Question: I've asked the question how I can properly navigate through an NTLK tree.
> How do I properly navigate through an NLTK tree (or ParentedTree)? I would like to identify a certain leaf with the parent node "VBZ", then I would like to move from there further up the tree and to the left to identify the NP node.
<URL>
And provided the following illustration:

I got the following (very helpful) answer from Tommy (thank you!):
'''
from nltk.tree import *
np_trees = []
def traverse(t):
try:
t.label()
except AttributeError:
return
if t.label() == "VBZ":
current = t
while current.parent() is not None:
while current.left_sibling() is not None:
if current.left_sibling().label() == "NP":
np_trees.append(current.left_sibling())
current = current.left_sibling()
current = current.parent()
for child in t:
traverse(child)
tree = ParentedTree.fromstring("(S (NP (NNP)) (VP (VBZ) (NP (NNP))))")
traverse(tree)
print np_trees # [ParentedTree('NP', [ParentedTree('NNP', [])])]
'''
Any help would be much appreciated again.
(Generally, if there is any expert on NLTK trees among you, I would love to chat with you and pay a few coffees in exchange for a bit of insight.)
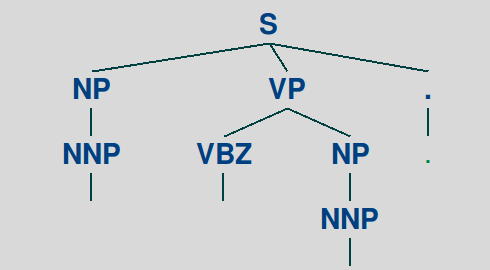
Answer: I usually use the subtrees function in combination with a filter for this.
Changing your tree slightly to show that it only selects one of the NP's now:
'''
>>> tree = ParentedTree.fromstring("(S (NP (NNP)) (VP (VBZ) (NP (NNS))))")
>>> for st in tree.subtrees(filter = lambda x: x.label() == "NP" and x[0].label() == 'NNP'):
... print(st)
...
(NP (NNP ))
'''
This may crash however, when your subtree/x[0] doesn't have a label (when it's a terminal, for example). Or throw an IndexError when your NP is completely empty. But I'd say those scenario's arent very likely. However, quite possibly I'm overseeing things here and you may want to build in some extra checks...